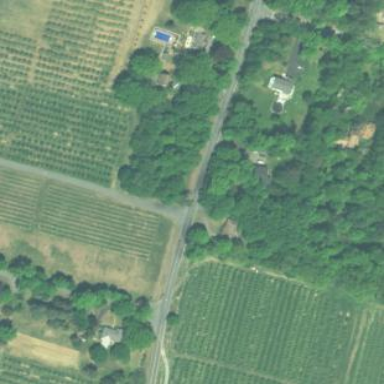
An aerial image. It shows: Orchard.